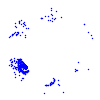
Particle: electron